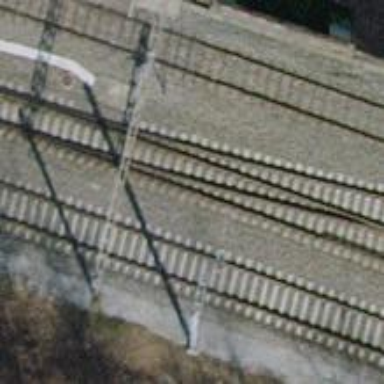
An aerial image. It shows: Single-track electrified railway spur with contact line for service.